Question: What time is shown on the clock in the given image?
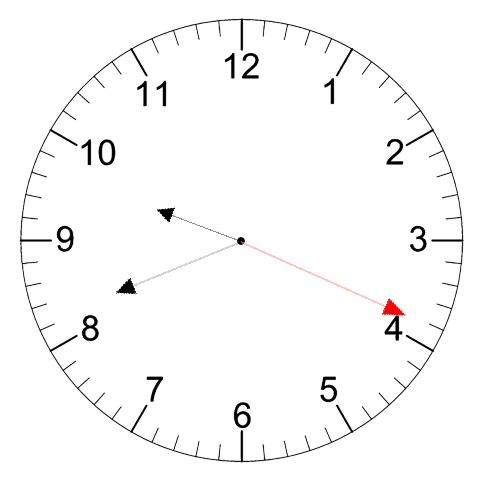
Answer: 09:41:19